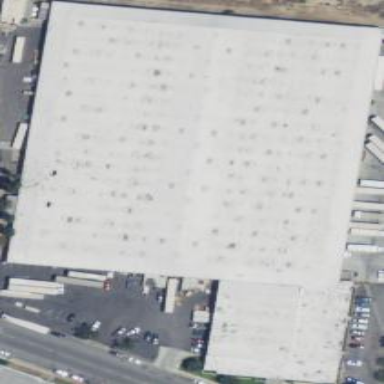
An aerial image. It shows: Warehouse building.